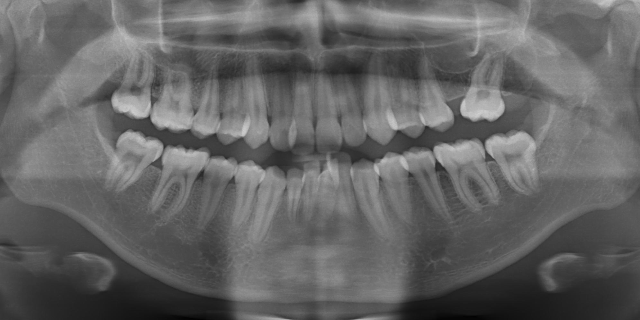
adult